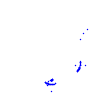
Particle: proton